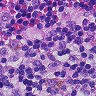
Metastatic tissue present: no